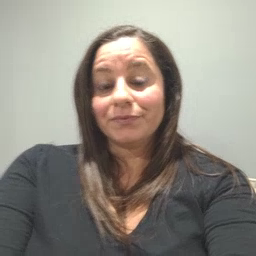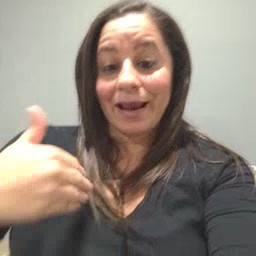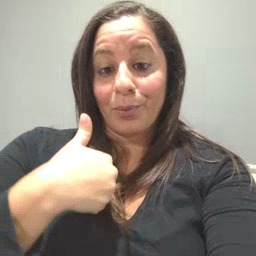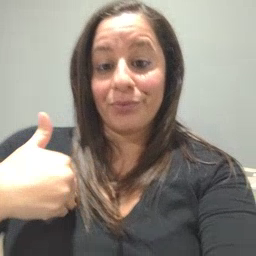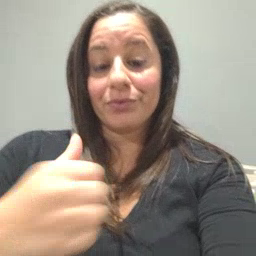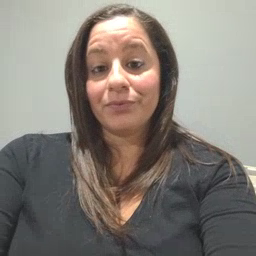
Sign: animal